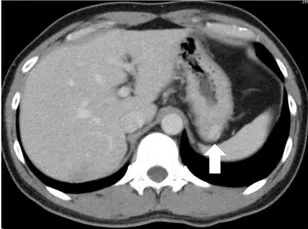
(d) Abdominal computed tomography showed no lymph nodes or distant metastases, just a tumor with a contrast effect in the same region of the gastric wall noted at endoscopy (white arrow).
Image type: radiology (ct)